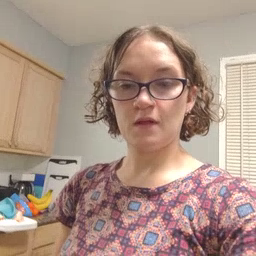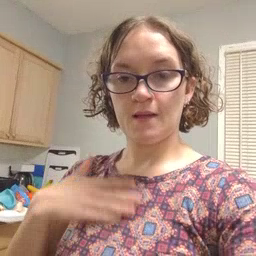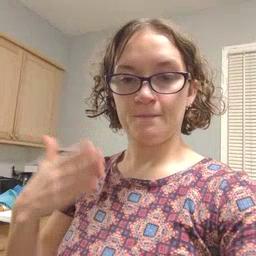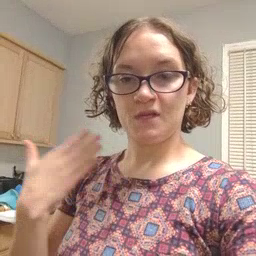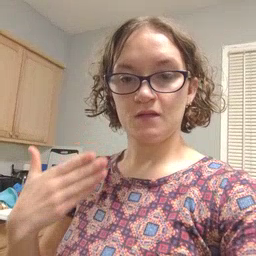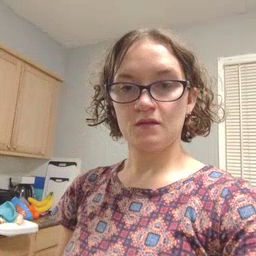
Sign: happy